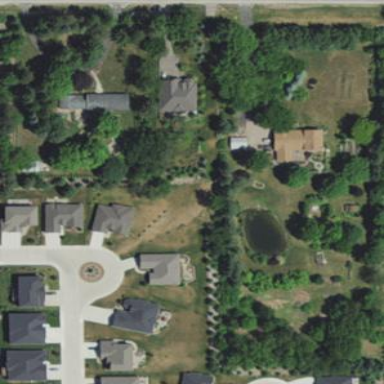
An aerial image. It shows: Residential area consisting of single-family homes.